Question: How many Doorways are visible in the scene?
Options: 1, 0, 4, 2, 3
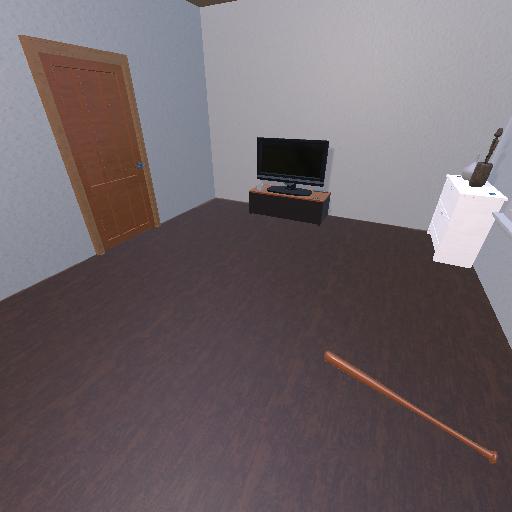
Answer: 1